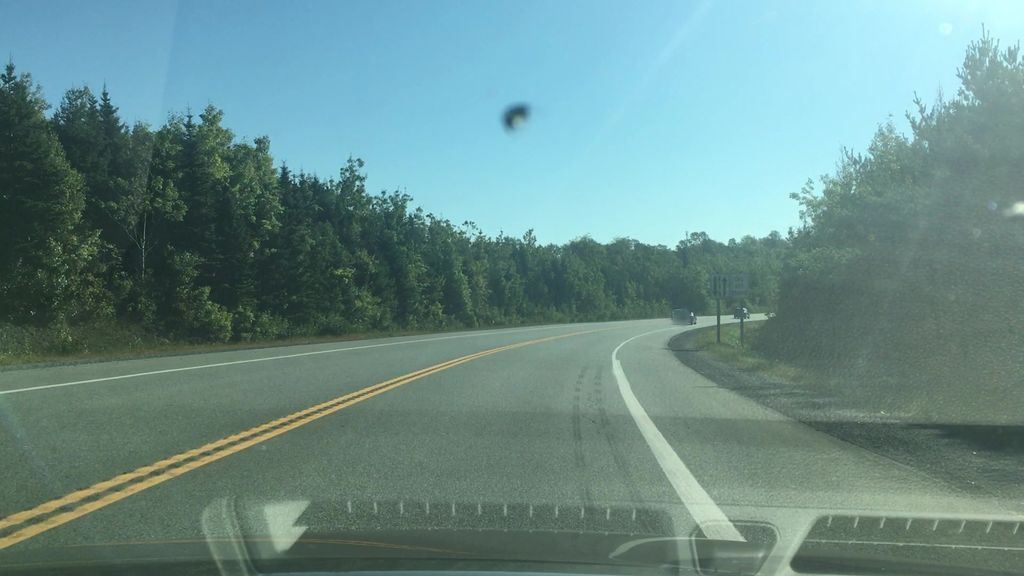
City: halifax